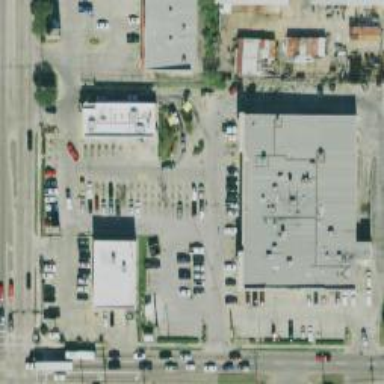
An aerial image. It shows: Parking space.